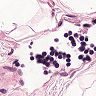
Metastatic tissue present: no